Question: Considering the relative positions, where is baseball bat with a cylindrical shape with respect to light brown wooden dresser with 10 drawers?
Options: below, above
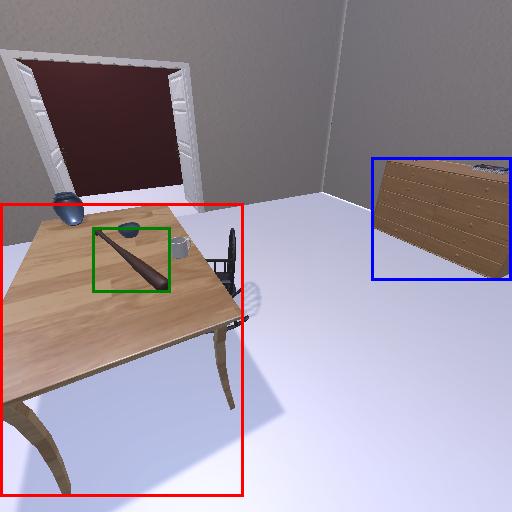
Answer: below